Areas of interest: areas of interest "Maba Fishing Park"
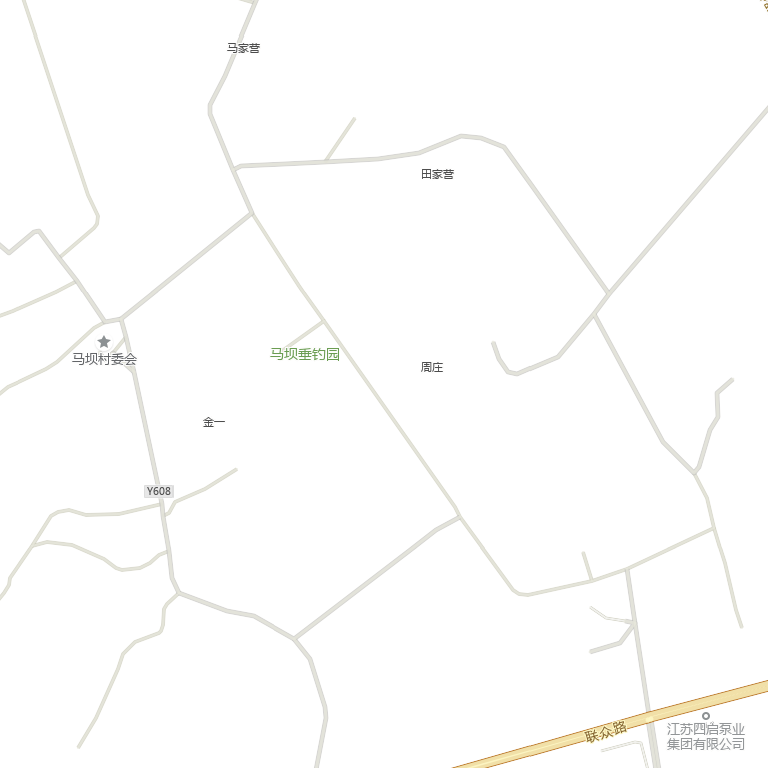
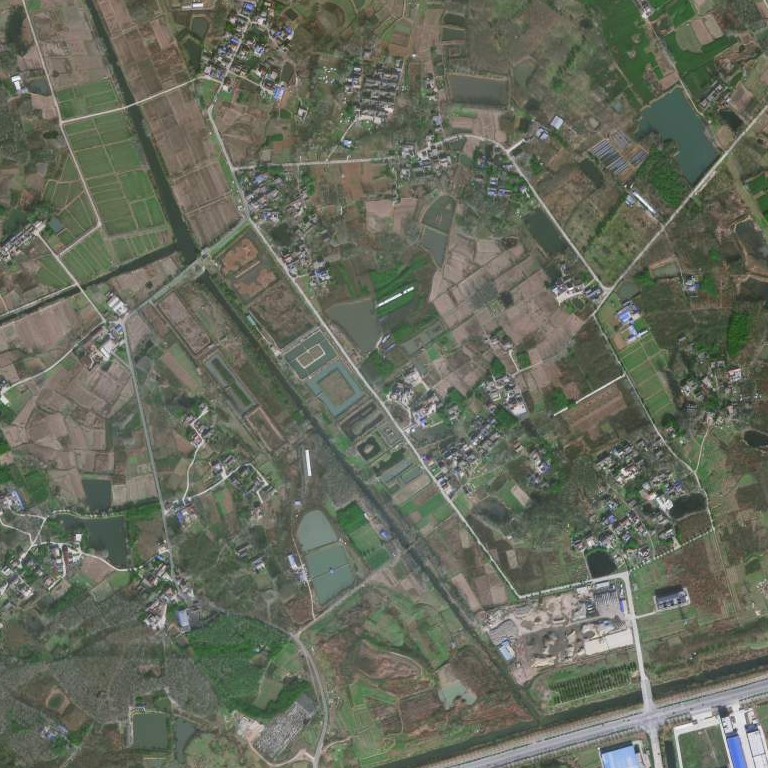